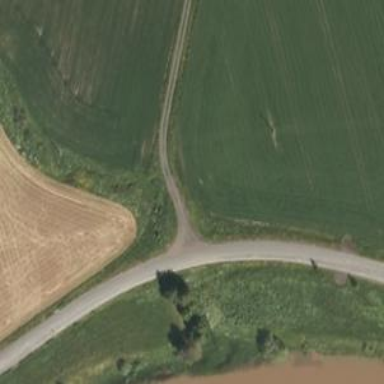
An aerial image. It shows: Driveway leading to service road.